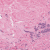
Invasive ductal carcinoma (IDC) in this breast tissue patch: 0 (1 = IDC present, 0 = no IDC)